Question: I have a custom camera application. When I rotating the phone by 90, camera preview works fine. But when I rotate phone quickly 180 degree, camera preview turns upside down. Is there any solution...
Here is my code below:
'''
public class CustomCameraActivity extends Activity implements
SurfaceHolder.Callback {
Camera camera;
SurfaceView surfaceView;
SurfaceHolder surfaceHolder;
boolean previewing = false;
LayoutInflater controlInflater = null;
private Sensor mOrientaion1;
int cameraId = 0;
public final String TAG = "CustomCamera";
private SensorManager sensorManager;
@Override
public void onCreate(Bundle savedInstanceState) {
super.onCreate(savedInstanceState);
requestWindowFeature(Window.FEATURE_NO_TITLE);
getWindow().setFlags(WindowManager.LayoutParams.FLAG_FULLSCREEN,
WindowManager.LayoutParams.FLAG_FULLSCREEN);
setContentView(R.layout.main);
context = this;
sensorManager = (SensorManager) getSystemService(SENSOR_SERVICE);
mOrientaion1 = sensorManager.getDefaultSensor(Sensor.TYPE_ORIENTATION);
// setRequestedOrientation(ActivityInfo.SCREEN_ORIENTATION_LANDSCAPE);
imageView = (ImageView) findViewById(R.id.imgError);
getWindow().setFormat(PixelFormat.UNKNOWN);
surfaceView = (SurfaceView) findViewById(R.id.camerapreview);
surfaceHolder = surfaceView.getHolder();
surfaceHolder.addCallback(this);
surfaceHolder.setType(SurfaceHolder.SURFACE_TYPE_PUSH_BUFFERS);
controlInflater = LayoutInflater.from(getBaseContext());
View viewControl = controlInflater.inflate(R.layout.custom, null);
LayoutParams layoutParamsControl = new LayoutParams(
LayoutParams.FILL_PARENT, LayoutParams.FILL_PARENT);
Button btn1 = (Button) viewControl.findViewById(R.id.Button01);
Button btn2 = (Button) viewControl.findViewById(R.id.Button02);
btn1.setOnClickListener(new OnClickListener() {
@Override
public void onClick(View arg0) {
// Toast.makeText(context, "1111111111111111111111111",
// Toast.LENGTH_SHORT).show();
camera.takePicture(null, null, mPicture);
Constant.rotationValueForCamera = Constant.rotationValue;
}
});
btn2.setOnClickListener(new OnClickListener() {
@Override
public void onClick(View arg0) {
// Toast.makeText(context, "22222222222222222222222222",
// Toast.LENGTH_SHORT).show();
Log.e("0 imagePickerStatus", Constant.imagePickerStatus + "");
Constant.imagePickerStatus = 0;
Log.e("0 imagePickerStatus", Constant.imagePickerStatus + "");
finish();
}
});
this.addContentView(viewControl, layoutParamsControl);
int ot = getResources().getConfiguration().orientation;
if (Configuration.ORIENTATION_LANDSCAPE == ot) {
imageView.setVisibility(View.GONE);
Log.e("ori1111", "land");
} else {
imageView.setVisibility(View.VISIBLE);
Log.e("ori111", "port");
}
}
@Override
public void onConfigurationChanged(Configuration newConfig) {
super.onConfigurationChanged(newConfig);
// Checks the orientation of the screen
if (newConfig.orientation == Configuration.ORIENTATION_LANDSCAPE) {
// Toast.makeText(this, "landscape", Toast.LENGTH_SHORT).show();
findViewById(R.id.Button01).setVisibility(View.VISIBLE);
findViewById(R.id.Button02).setVisibility(View.VISIBLE);
imageView.setVisibility(View.GONE);
Log.e("ori", "land");
} else if (newConfig.orientation == Configuration.ORIENTATION_PORTRAIT) {
// Toast.makeText(this, "portrait", Toast.LENGTH_SHORT).show();
findViewById(R.id.Button01).setVisibility(View.INVISIBLE);
findViewById(R.id.Button02).setVisibility(View.INVISIBLE);
imageView.setVisibility(View.VISIBLE);
Log.e("ori", "port");
}
}
public String getPollDeviceAttitude() {
return Constant.rotationValueForCamera;
}
private SensorEventListener sensorEventListener = new SensorEventListener() {
public void onAccuracyChanged(Sensor sensor, int accuracy) {
}
};
protected void onPause() {
super.onPause();
sensorManager.unregisterListener(sensorEventListener);
}
@Override
public void onResume() {
super.onResume();
sensorManager.registerListener(sensorEventListener,
sensorManager.getDefaultSensor(Sensor.TYPE_ACCELEROMETER),
SensorManager.SENSOR_DELAY_NORMAL);
sensorManager.registerListener(sensorEventListener,
sensorManager.getDefaultSensor(Sensor.TYPE_MAGNETIC_FIELD),
SensorManager.SENSOR_DELAY_NORMAL);
sensorManager.registerListener(sensorEventListener,
sensorManager.getDefaultSensor(Sensor.TYPE_ORIENTATION),
SensorManager.SENSOR_DELAY_NORMAL);
if (Constant.isCapturedOk) {
Constant.isCapturedOk = false;
finish();
}
}
PictureCallback mPicture = new PictureCallback() {
@Override
public void onPictureTaken(byte[] data, Camera camera) {
Log.e("Camrera", "22222222222222222");
BitmapFactory.Options bfo = new BitmapFactory.Options();
bfo.inDither = false;
// bfo.inJustDecodeBounds = true;
bfo.inPurgeable = true;
bfo.inTempStorage = new byte[16 * 1024];
Intent intent = new Intent(context, PreviewActivity.class);
// intent.putExtra("data", data);
Bitmap bitmapPicture = BitmapFactory.decodeByteArray(data, 0,
data.length, bfo);
Matrix matrix = new Matrix();
if (Constant.result == 180) {
matrix.postRotate(270);
}
if (Constant.result == 270) {
matrix.postRotate(180);
}
int height = bitmapPicture.getHeight();
int width = bitmapPicture.getWidth();
Bitmap scaledBitmap = Bitmap.createScaledBitmap(bitmapPicture,
height, width, true);
Bitmap rotatedBitmap = Bitmap.createBitmap(scaledBitmap, 0, 0,
scaledBitmap.getWidth(), scaledBitmap.getHeight(), matrix,
true);
ByteArrayOutputStream blob = new ByteArrayOutputStream();
Log.e("Camrera1", "22222222222222222");
rotatedBitmap.compress(CompressFormat.JPEG,
50 /* ignored for PNG */, blob);
byte[] bitmapdata = blob.toByteArray();
Constant.imageData = bitmapdata;
Log.e("Camrera2", "22222222222222222");
startActivity(intent);
}
};
@Override
public void surfaceChanged(SurfaceHolder holder, int format, int width,
int height) {
if (previewing) {
camera.stopPreview();
previewing = false;
}
if (camera != null) {
try {
camera.setPreviewDisplay(holder);
camera.startPreview();
setCameraDisplayOrientation(this, cameraId, camera);
previewing = true;
} catch (Exception e) {
e.printStackTrace();
}
}
}
public static void setCameraDisplayOrientation(Activity activity,
int cameraId, android.hardware.Camera camera) {
android.hardware.Camera.CameraInfo info = new android.hardware.Camera.CameraInfo();
android.hardware.Camera.getCameraInfo(cameraId, info);
int rotation = activity.getWindowManager().getDefaultDisplay()
.getRotation();
int degrees = 0;
switch (rotation) {
case Surface.ROTATION_0:
degrees = 0;
Constant.result = 0;
break;
case Surface.ROTATION_90:
degrees = 90;
Constant.result = 90;
break;
case Surface.ROTATION_180:
degrees = 180;
Constant.result = 180;
break;
case Surface.ROTATION_270:
degrees = 270;
Constant.result = 270;
break;
}
int result;
if (info.facing == Camera.CameraInfo.CAMERA_FACING_FRONT) {
result = (info.orientation + degrees) % 360;
result = (360 - result) % 360; // compensate the mirror
} else { // back-facing
result = (info.orientation - degrees + 360) % 360;
}
camera.setDisplayOrientation(result);
}
@Override
public void surfaceCreated(SurfaceHolder holder) {
camera = Camera.open();
}
@Override
public void surfaceDestroyed(SurfaceHolder holder) {
camera.stopPreview();
camera.release();
camera = null;
previewing = false;
}
@Override
protected void onStop() {
super.onStop();
Log.e("Tab", "Stoping");
}
@Override
public boolean onKeyDown(int keyCode, KeyEvent event) {
if (keyCode == KeyEvent.KEYCODE_BACK) {
return true;
}
return super.onKeyDown(keyCode, event);
}
'''
}

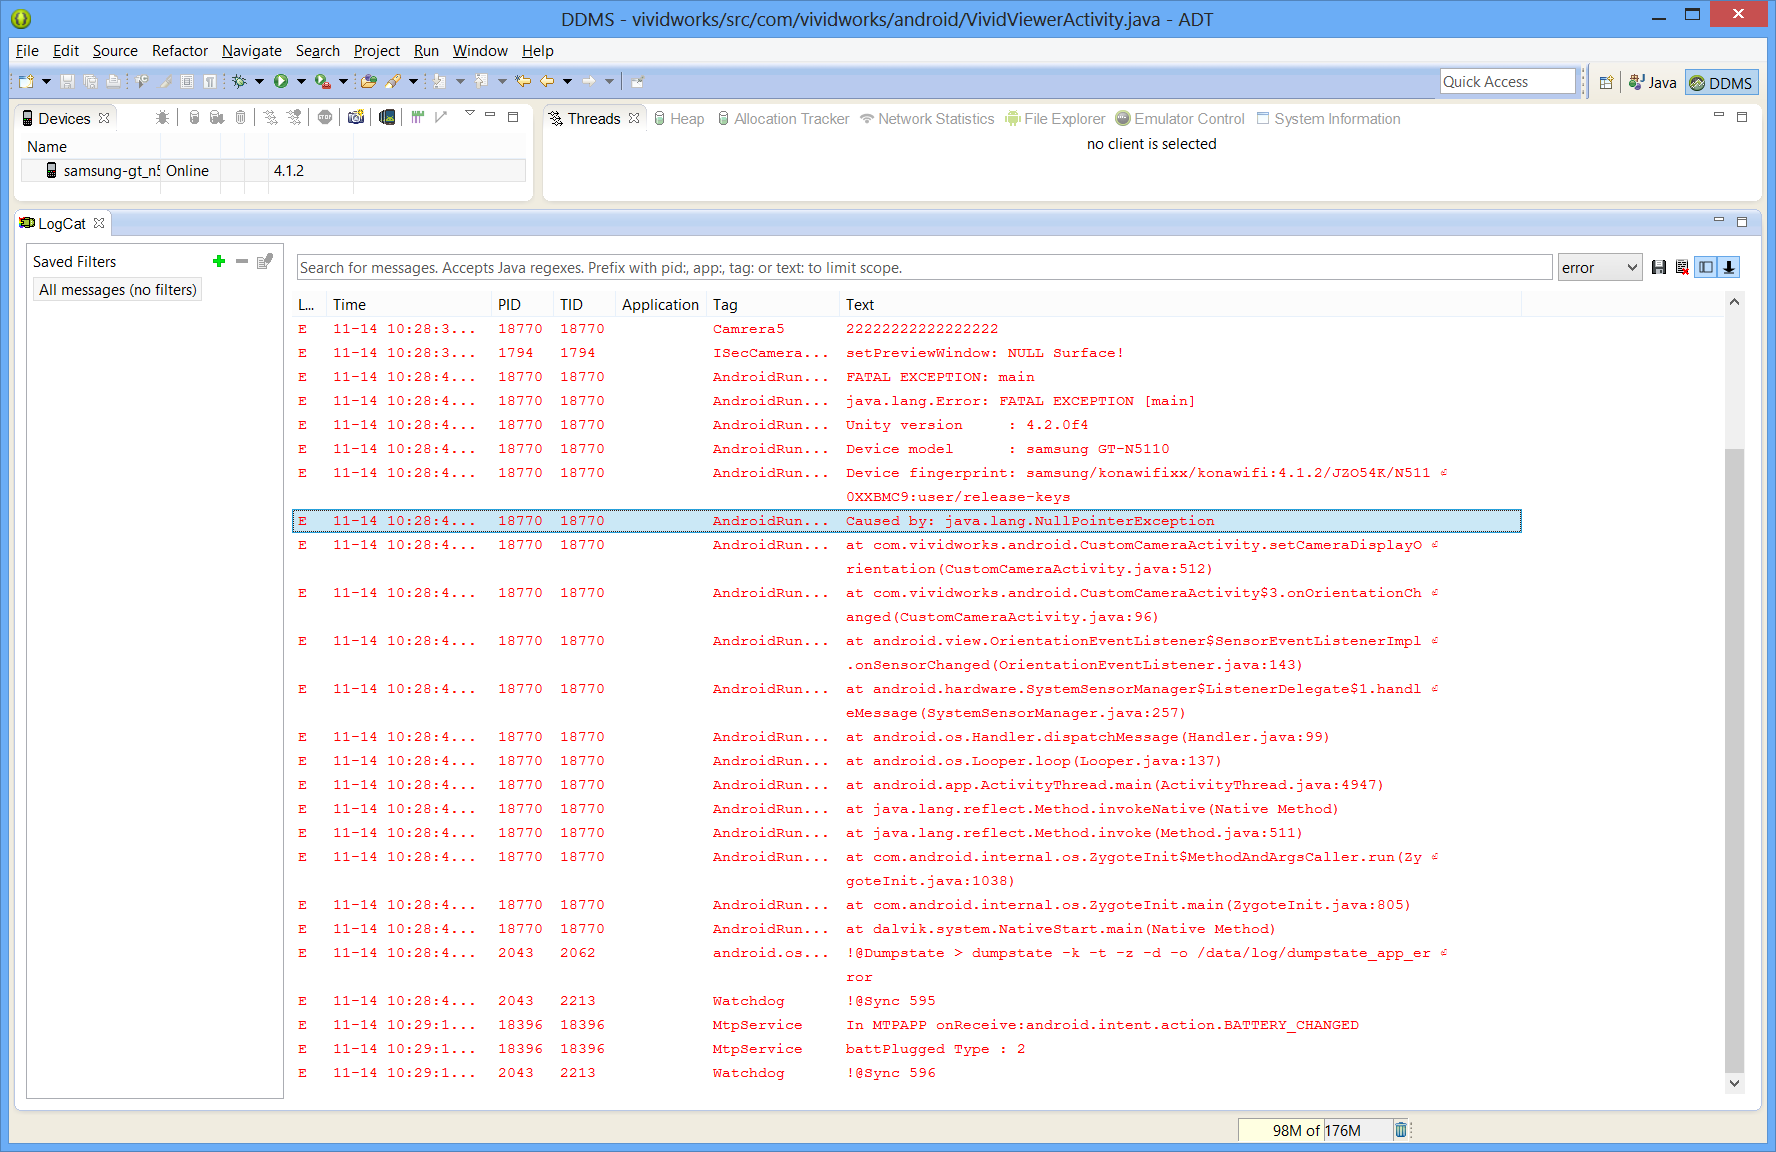
Answer: You can use <URL> to trigger recalculation of camera rotation.
Add to your activity:
'''
private OrientationEventListener orientationListener = null;
'''
to 'onCreate()':
'''
orientationListener = new OrientationEventListener(this) {
public void onOrientationChanged(int orientation) {
setCameraDisplayOrientation(CustomCameraActivity.this, cameraId, camera);
}
};
'''
to 'surfaceCreated()':
'''
orientationListener.enable();
'''
to 'surfaceDestroyed()':
'''
orientationListener.disable();
'''
Now, it almost works. To make 'setCameraDisplayOrientation()' more robust,
1. add check for camera != null
2. only call camera.setDisplayOrientation(result) (or perform any heavy-lifting) if result changed since last time the function was called.